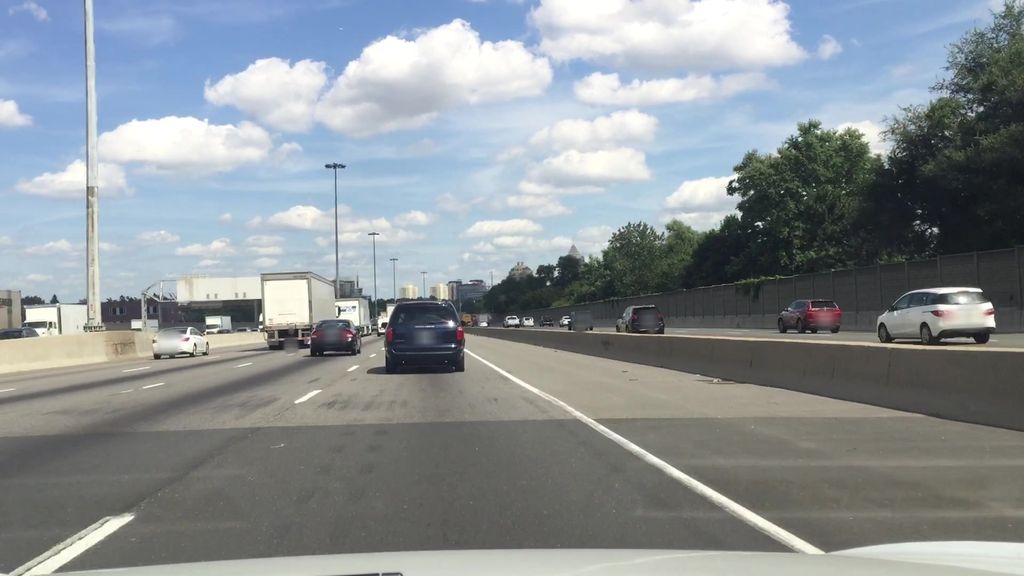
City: toronto